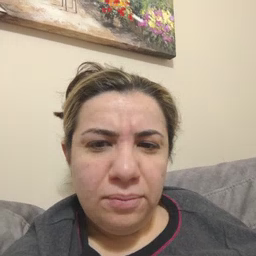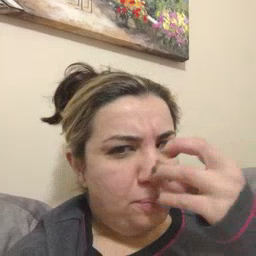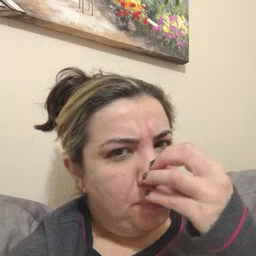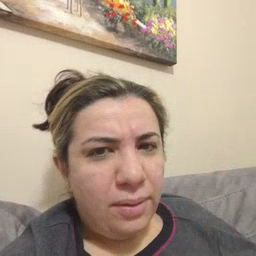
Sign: clown